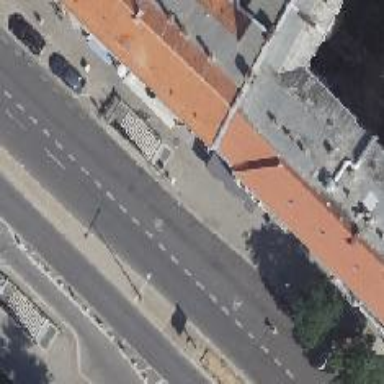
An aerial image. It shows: Sidewalk.